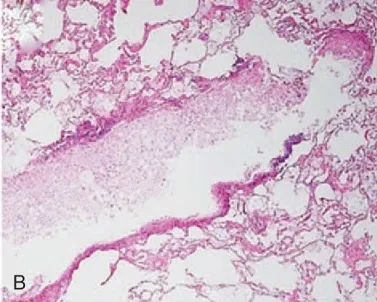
(B) A paucicellular and avascular tumor with cuffs of inflammatory cells observed in the alveolar space.
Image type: pathology (h&e)